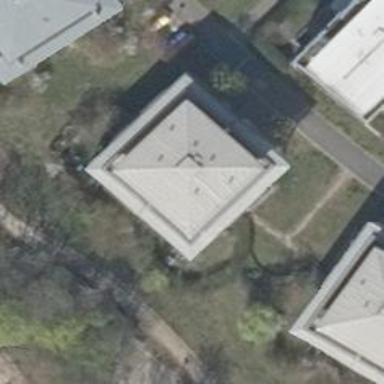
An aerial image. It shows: Pyramidal roof shapes the top of the apartments building.